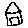
Label: house